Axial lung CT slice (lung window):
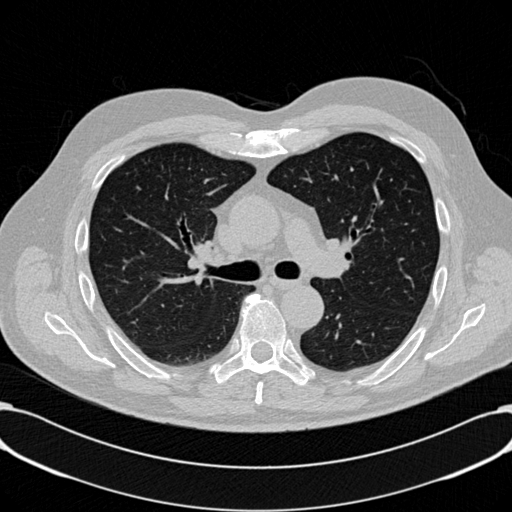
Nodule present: no